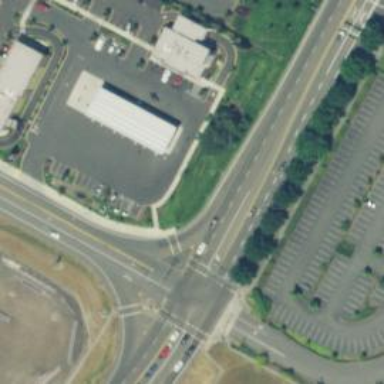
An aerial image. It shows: Primary highway with asphalt surface. There is sidewalk on the left side.